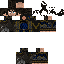
A male human skin with dark skin, wearing brown long hair dressed in a blue hoodie and black pants, featuring a closed mouth.